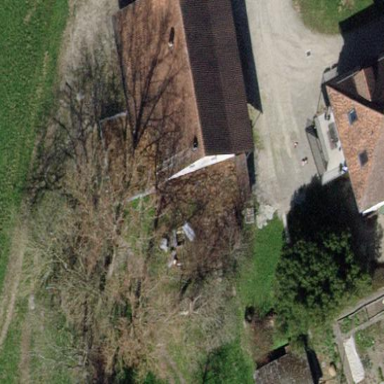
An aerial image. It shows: Farm auxiliary building.